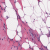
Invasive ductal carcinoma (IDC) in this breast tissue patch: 1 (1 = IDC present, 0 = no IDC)